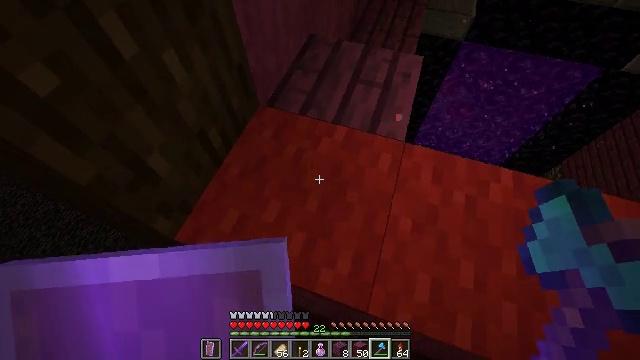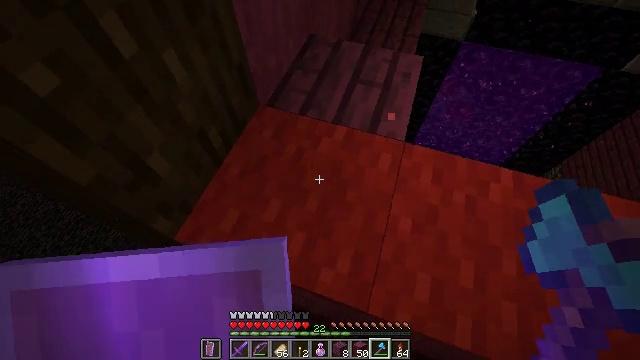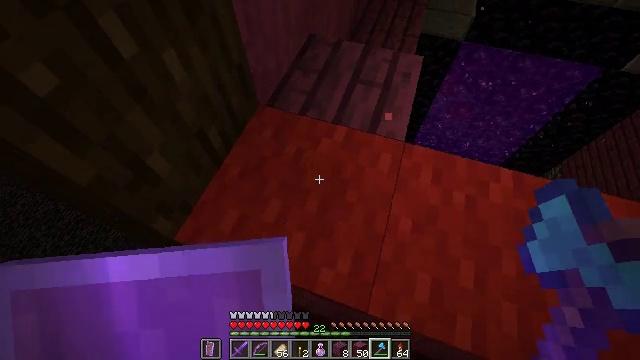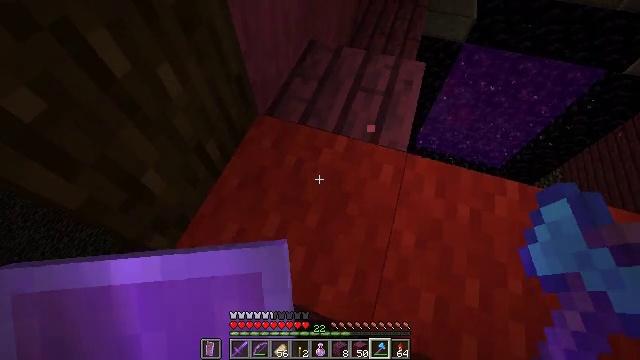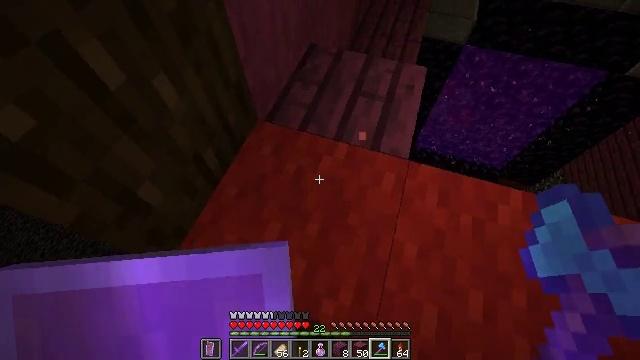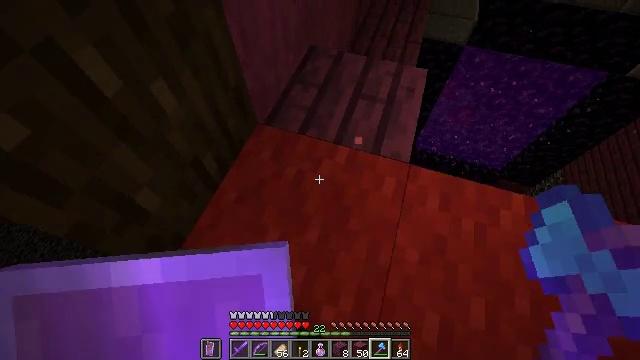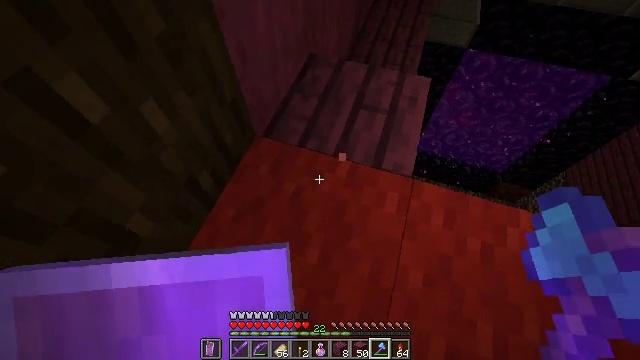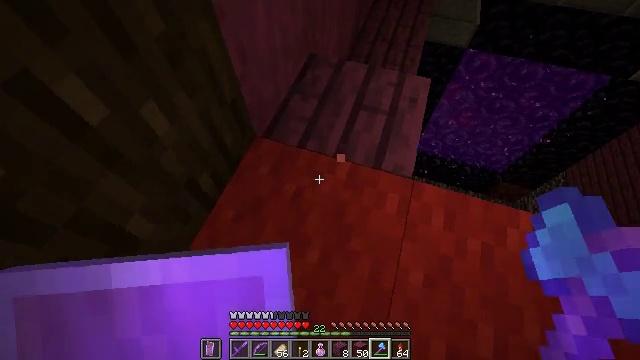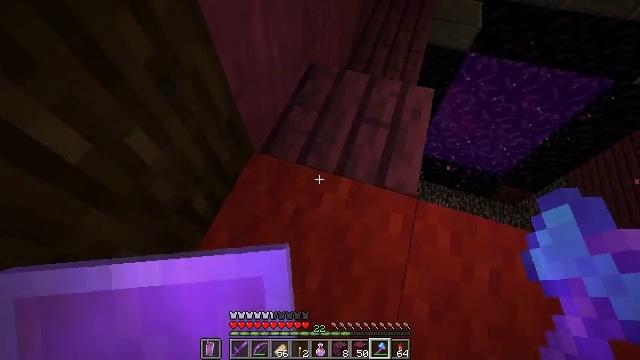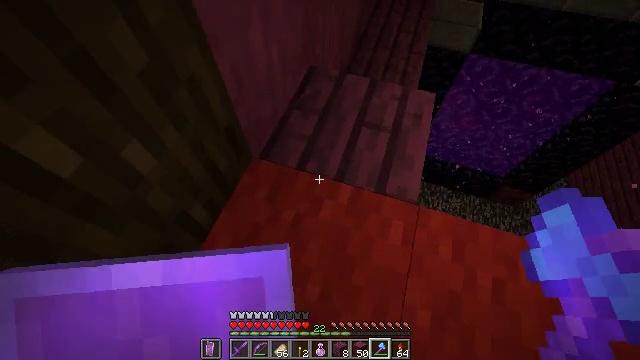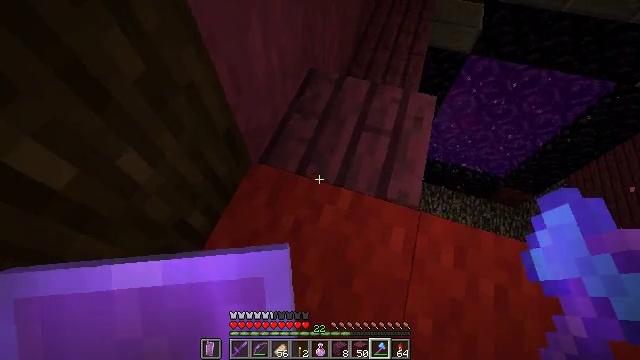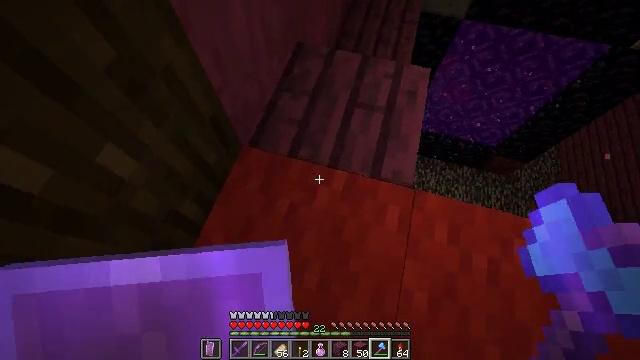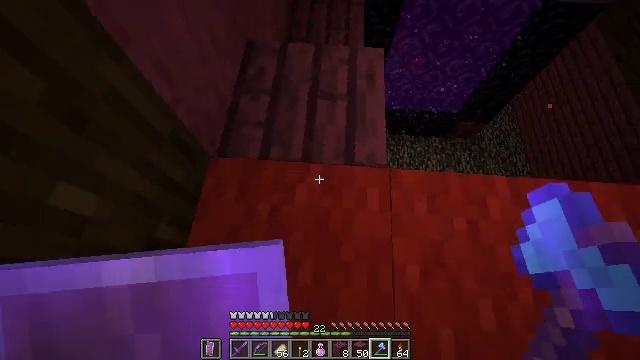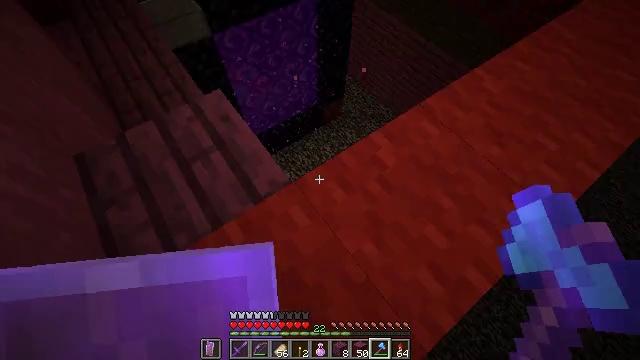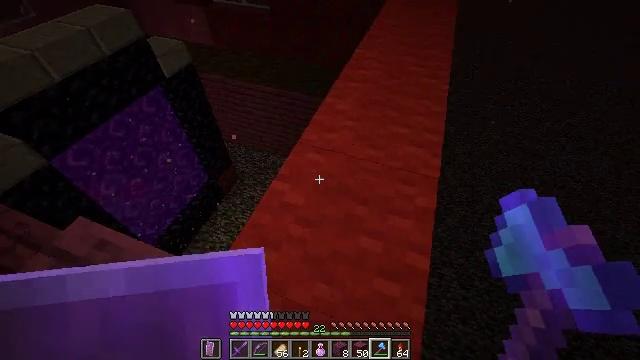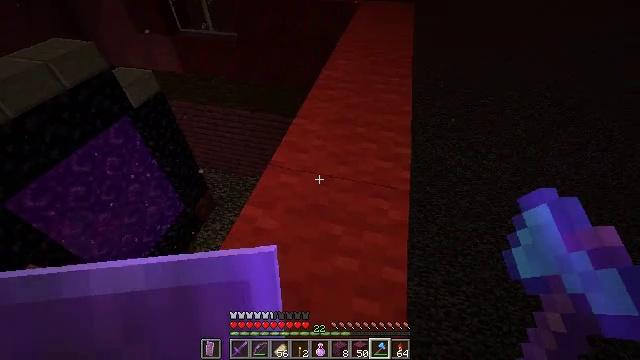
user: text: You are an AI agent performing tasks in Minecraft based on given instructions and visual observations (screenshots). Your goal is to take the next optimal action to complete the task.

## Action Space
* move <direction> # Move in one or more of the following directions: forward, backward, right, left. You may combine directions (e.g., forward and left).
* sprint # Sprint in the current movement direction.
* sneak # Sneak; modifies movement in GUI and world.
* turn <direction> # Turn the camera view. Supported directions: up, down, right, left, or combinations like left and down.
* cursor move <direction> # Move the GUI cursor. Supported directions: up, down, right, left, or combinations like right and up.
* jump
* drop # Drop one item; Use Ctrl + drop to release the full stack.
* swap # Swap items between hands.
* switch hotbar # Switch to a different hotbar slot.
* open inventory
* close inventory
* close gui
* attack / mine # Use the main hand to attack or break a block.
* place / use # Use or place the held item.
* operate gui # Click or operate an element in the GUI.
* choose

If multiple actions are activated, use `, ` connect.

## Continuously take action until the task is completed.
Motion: motion action
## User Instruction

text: Mine the red carpet.
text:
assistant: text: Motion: sneak
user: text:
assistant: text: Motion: move forward, sneak
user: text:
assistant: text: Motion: move forward, sneak
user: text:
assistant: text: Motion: move forward, sneak
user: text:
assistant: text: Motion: move forward, sneak
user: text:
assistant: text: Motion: move forward, sneak
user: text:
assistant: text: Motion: move forward, sneak
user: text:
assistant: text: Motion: move forward, sneak
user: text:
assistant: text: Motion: move forward, sneak
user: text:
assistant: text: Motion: sneak
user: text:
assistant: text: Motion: sneak, turn right and down
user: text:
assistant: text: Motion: move right, sneak, turn right and down
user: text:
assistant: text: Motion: move right, sneak, turn right and up
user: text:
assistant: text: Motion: move right, sneak, turn right and up
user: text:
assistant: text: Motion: move right, sneak, turn right and up
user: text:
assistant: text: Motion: move right, sneak, turn right and up
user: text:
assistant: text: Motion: sneak, turn right and up
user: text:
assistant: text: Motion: sneak, turn right and up
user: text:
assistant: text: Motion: sneak
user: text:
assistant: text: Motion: sneak, turn right
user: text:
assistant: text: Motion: sneak, turn right
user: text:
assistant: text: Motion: no_op
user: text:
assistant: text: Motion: no_op
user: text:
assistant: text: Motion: no_op
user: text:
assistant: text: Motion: no_op
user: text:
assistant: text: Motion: no_op
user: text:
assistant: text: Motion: turn left
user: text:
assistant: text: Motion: turn left
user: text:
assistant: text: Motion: no_op
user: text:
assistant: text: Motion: no_op